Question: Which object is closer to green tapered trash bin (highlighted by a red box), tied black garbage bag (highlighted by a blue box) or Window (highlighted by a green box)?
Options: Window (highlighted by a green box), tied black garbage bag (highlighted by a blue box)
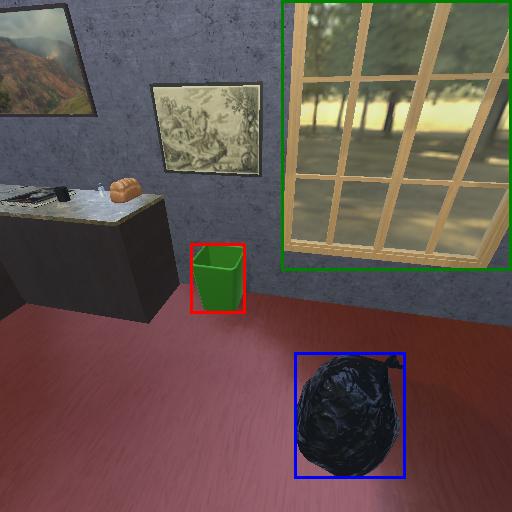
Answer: Window (highlighted by a green box)